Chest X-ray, AP view. Patient: 50 years old, sex M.
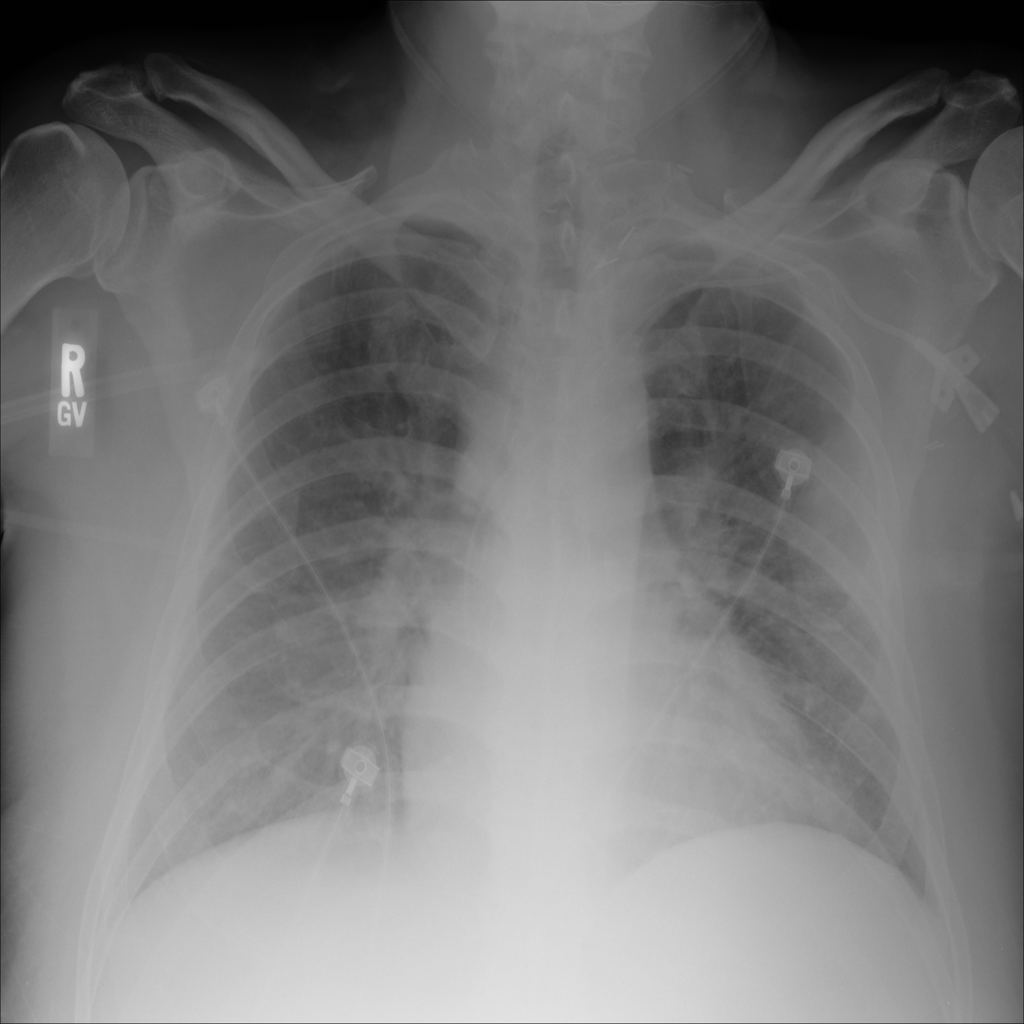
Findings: Edema